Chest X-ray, PA view. Patient: 26 years old, sex F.
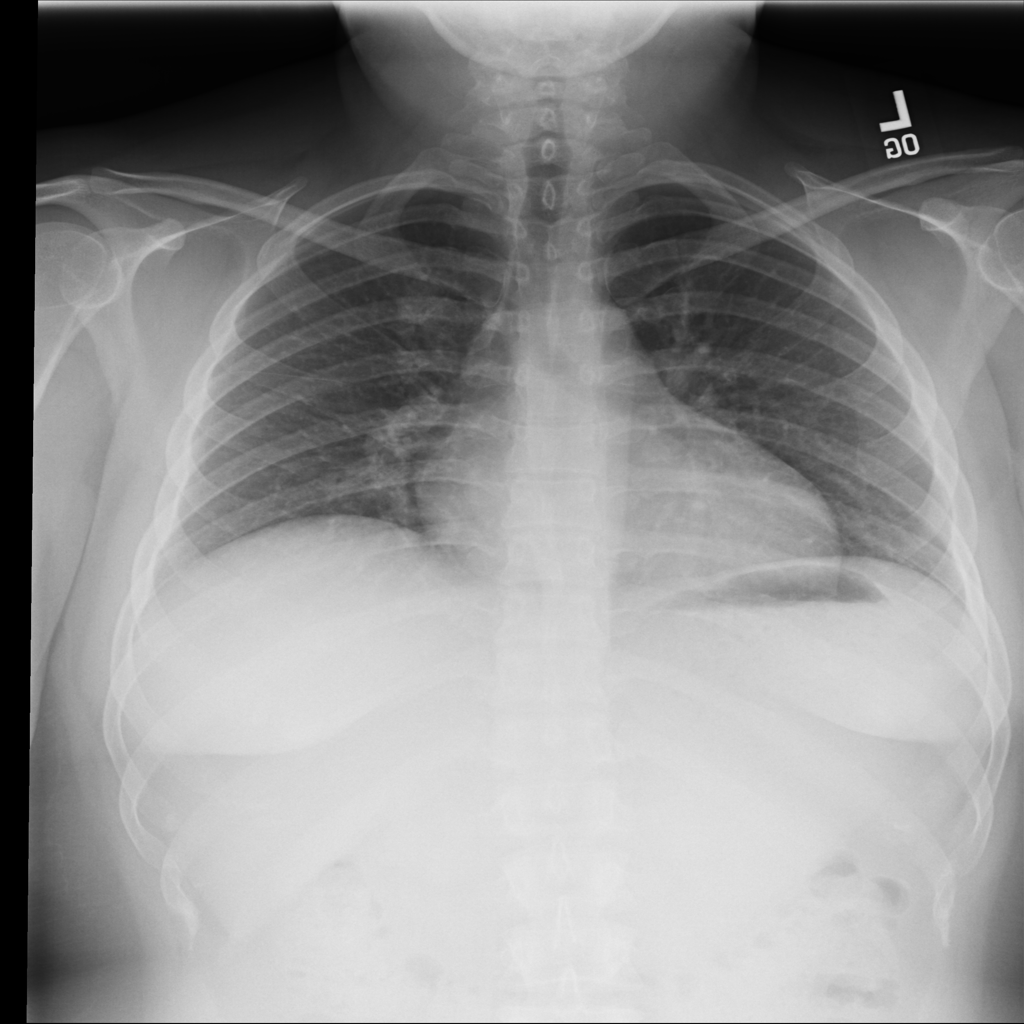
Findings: No Finding